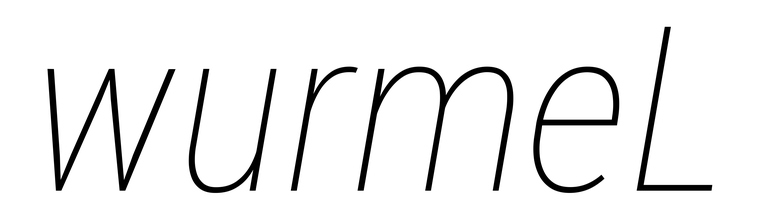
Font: Roboto-Italic_Condensed_Thin_Italic